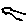
Label: star